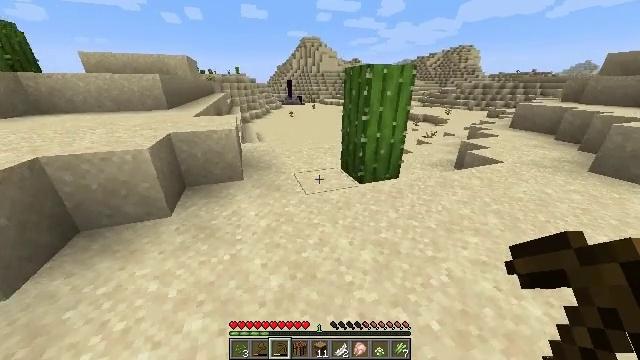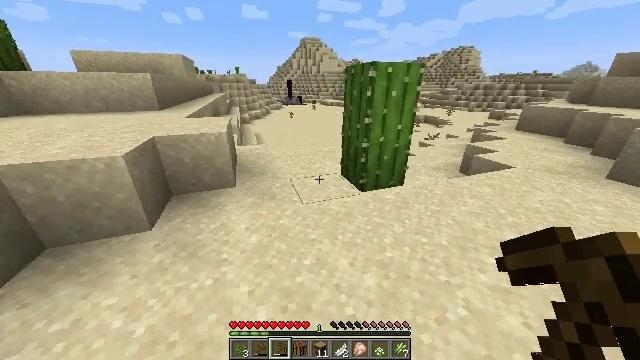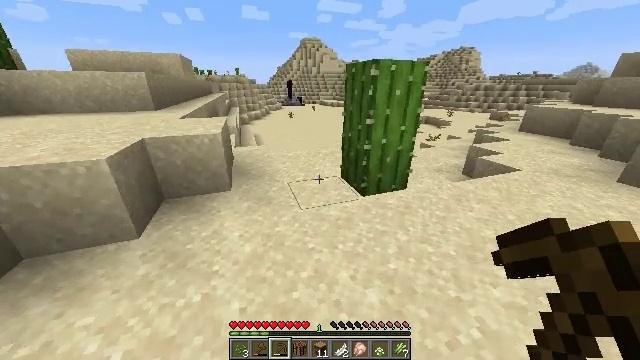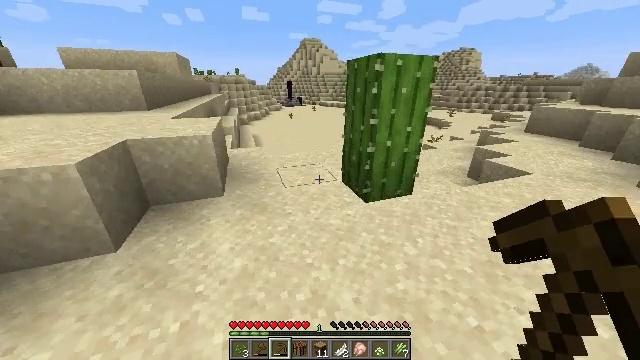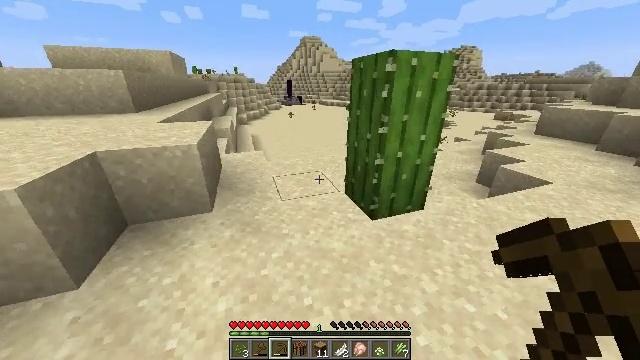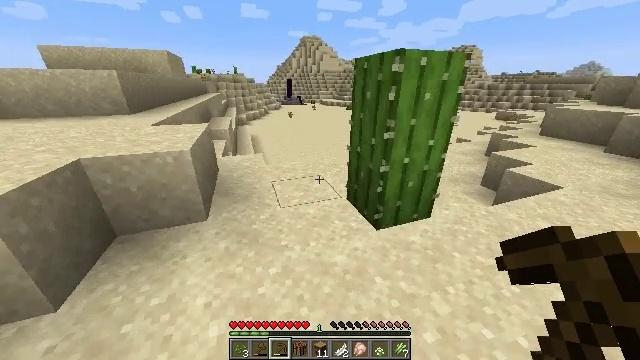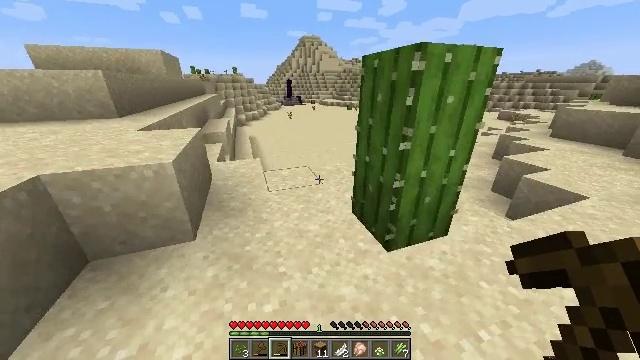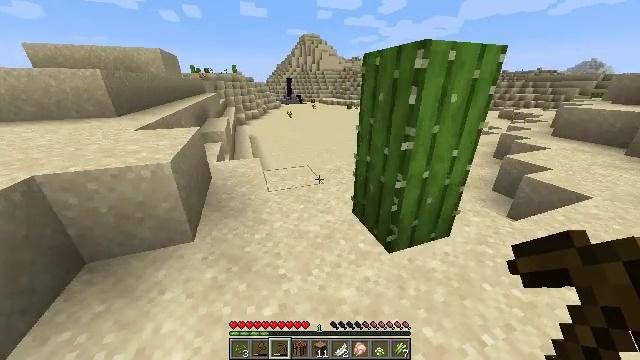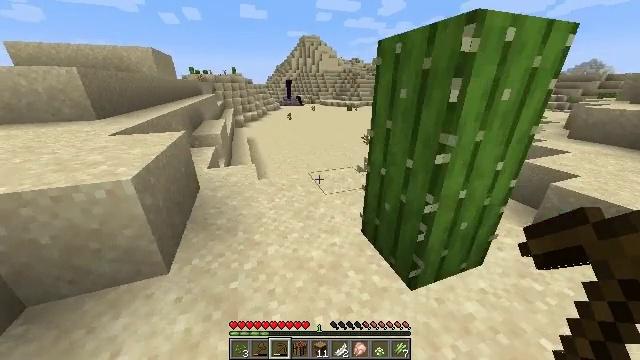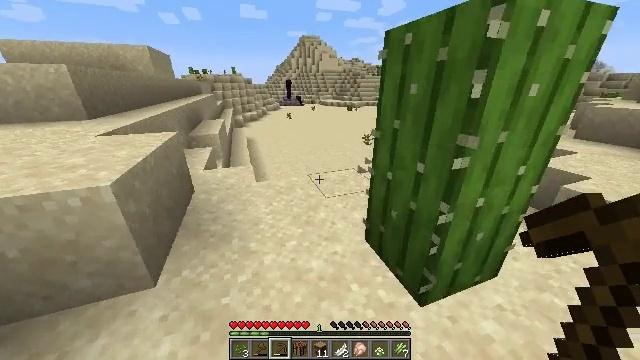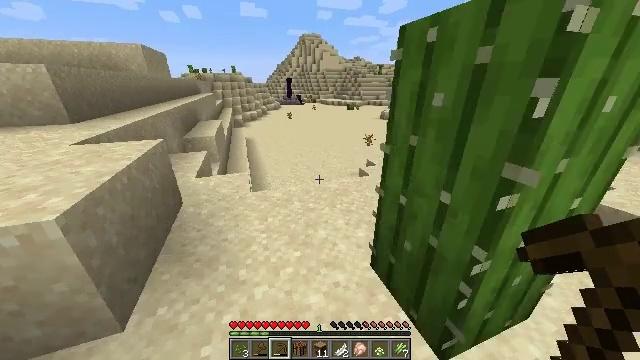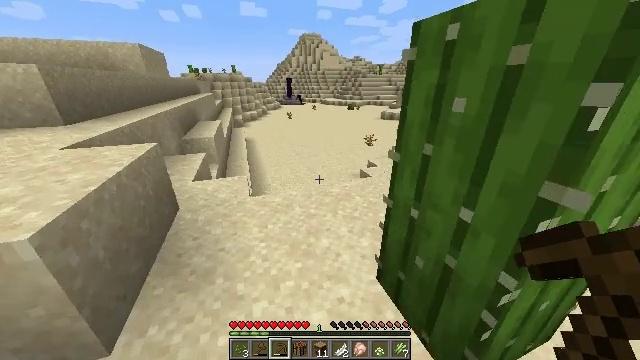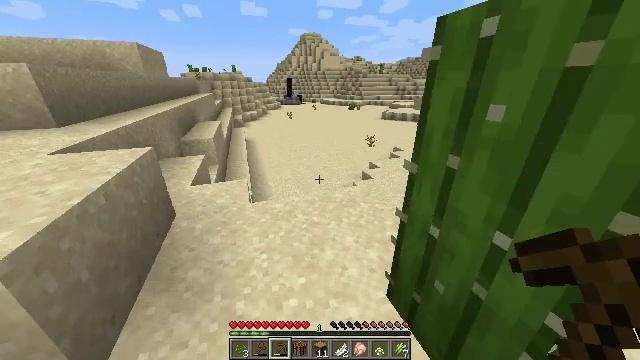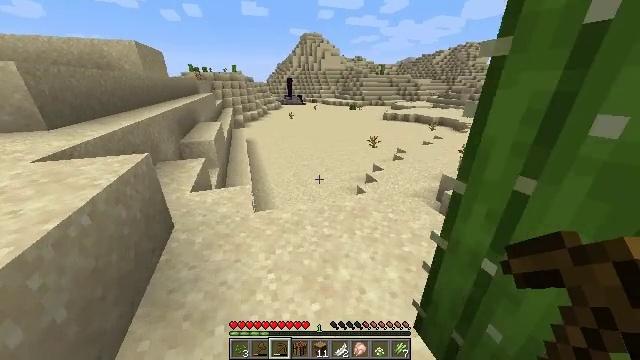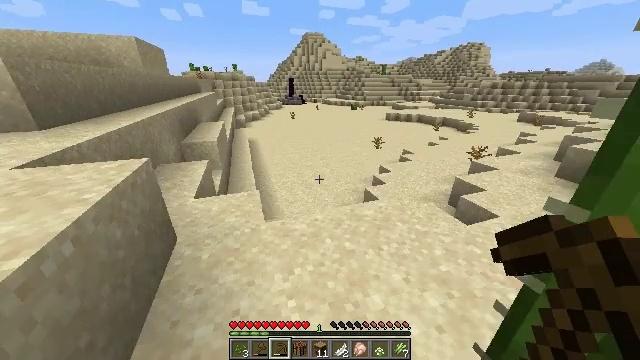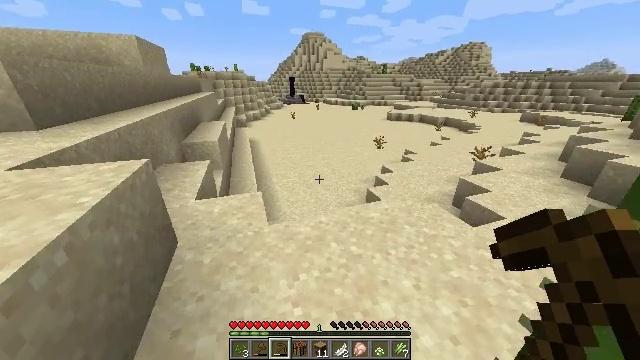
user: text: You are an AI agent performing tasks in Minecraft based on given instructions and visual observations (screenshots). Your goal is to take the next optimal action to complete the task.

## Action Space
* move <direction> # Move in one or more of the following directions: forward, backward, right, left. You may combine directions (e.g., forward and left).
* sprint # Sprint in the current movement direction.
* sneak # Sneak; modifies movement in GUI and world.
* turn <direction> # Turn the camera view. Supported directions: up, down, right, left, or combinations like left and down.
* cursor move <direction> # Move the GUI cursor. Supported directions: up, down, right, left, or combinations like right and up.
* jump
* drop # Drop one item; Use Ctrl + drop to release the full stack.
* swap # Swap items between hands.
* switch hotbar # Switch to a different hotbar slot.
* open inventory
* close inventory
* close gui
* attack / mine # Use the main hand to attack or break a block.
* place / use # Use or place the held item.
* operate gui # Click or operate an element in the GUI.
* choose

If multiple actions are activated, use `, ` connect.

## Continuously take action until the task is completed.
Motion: motion action
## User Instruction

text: Harvest the dead bush.
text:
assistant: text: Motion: move forward, sprint
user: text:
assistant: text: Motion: move forward, sprint
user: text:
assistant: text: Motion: move forward, sprint
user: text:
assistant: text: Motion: move forward, sprint
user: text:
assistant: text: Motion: move forward, sprint
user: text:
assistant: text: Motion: move forward, sprint
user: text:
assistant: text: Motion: move forward, sprint
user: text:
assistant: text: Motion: move forward, sprint
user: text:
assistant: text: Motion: move forward, sprint
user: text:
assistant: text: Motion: move forward, sprint
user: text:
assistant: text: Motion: move forward and move left, sprint
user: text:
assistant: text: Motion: move forward and move left, sprint
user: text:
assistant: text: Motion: move forward and move left, sprint
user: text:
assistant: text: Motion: move forward and move left, sprint
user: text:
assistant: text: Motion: move forward, sprint
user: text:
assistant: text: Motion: move forward, sprint
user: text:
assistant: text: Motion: move forward, sprint
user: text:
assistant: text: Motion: move forward
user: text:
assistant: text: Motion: move forward
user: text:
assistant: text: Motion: move forward
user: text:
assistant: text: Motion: move forward
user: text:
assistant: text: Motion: move forward
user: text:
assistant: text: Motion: move forward
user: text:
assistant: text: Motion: move forward
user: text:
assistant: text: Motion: move forward
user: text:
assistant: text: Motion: move forward
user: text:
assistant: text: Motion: move forward
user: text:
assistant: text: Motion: move forward
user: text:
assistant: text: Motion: move forward, sprint
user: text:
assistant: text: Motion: move forward, sprint